Current action and preconditions to check: path_clear

Your task: For each precondition in the list above, predict whether it will hold at this action.

Consider the current scene as observed from the mobile robot's camera, and analyze the predicted future states of all dynamic agents (e.g., people, animals, vehicles, or any moving entities) within the NEXT SECOND.

IMPORTANT: Only answer "very likely" if you are absolutely certain—based on strong, clear evidence—that a dynamic agent will violate the precondition in the predicted future state. Do NOT answer "very likely" for unlikely, ambiguous, or low-probability risks.

Ask yourself for each precondition: Is there a high probability, with clear and convincing evidence, that the predicted future states of any dynamic agent will interfere with the predicted future state of the currently executing action within the NEXT SECOND, causing that precondition to fail?

Assess the risk level based on these predictions. Use "likely" or "very likely" if motions create a clear risk of interference.

Use "neutral" or "improbable" if agents are nearby but their predicted paths are clearly diverging or non-conflicting.

Failure Risk Categories: "very improbable", "improbable", "neutral", "likely", "very likely"

Answer Format: Output ONLY the probability_of_failure value from these categories: "very improbable", "improbable", "neutral", "likely", "very likely"

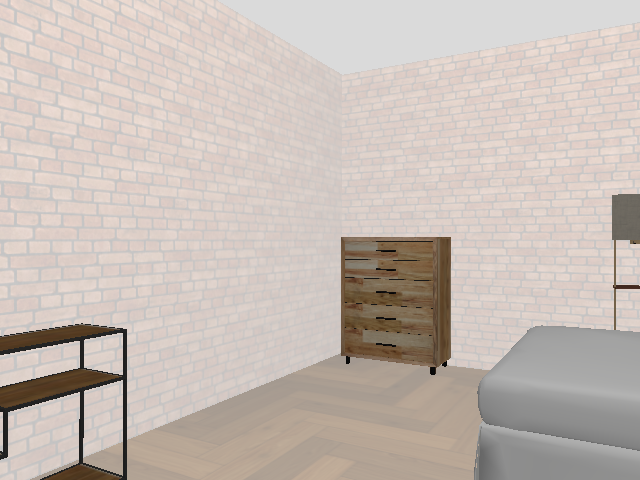

Answer: very improbable